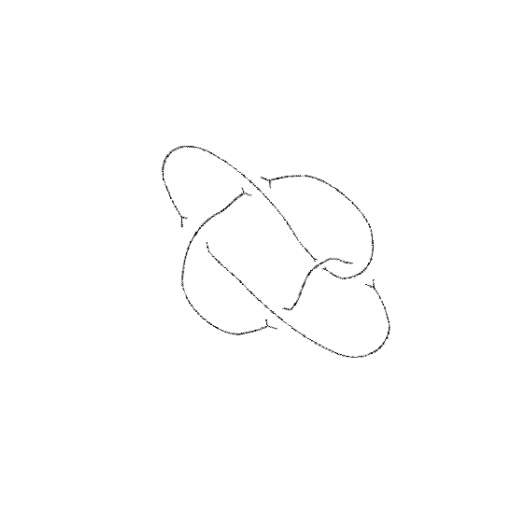
Crossing number: 5